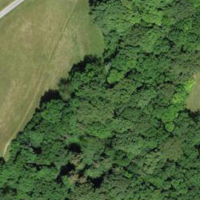
EUNIS habitat code: 41
Species observed at this site:
Orchis militaris
Cephalanthera longifolia